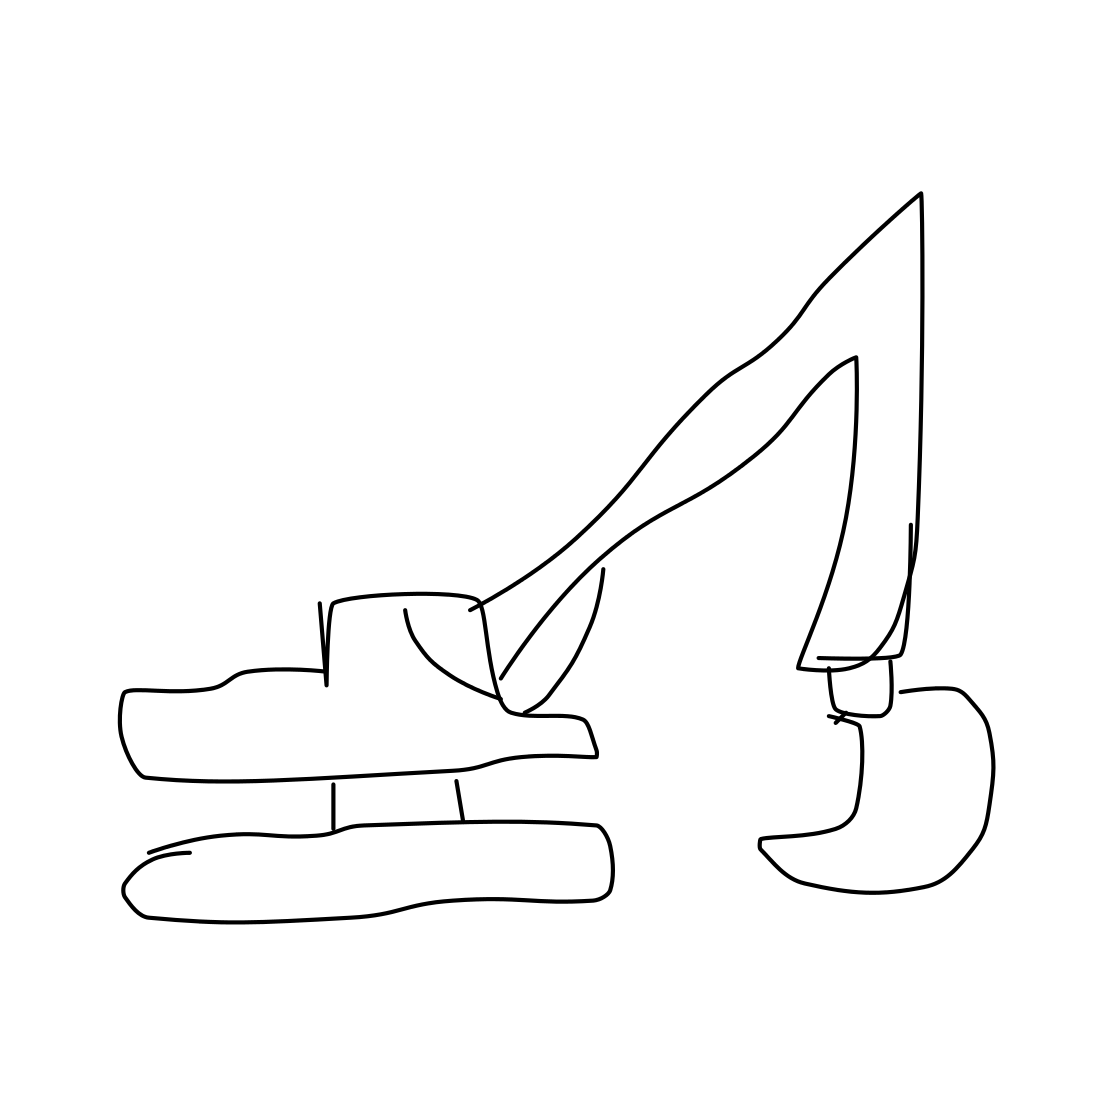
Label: bulldozer